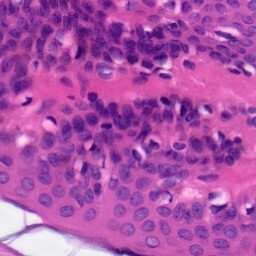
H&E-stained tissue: Skin